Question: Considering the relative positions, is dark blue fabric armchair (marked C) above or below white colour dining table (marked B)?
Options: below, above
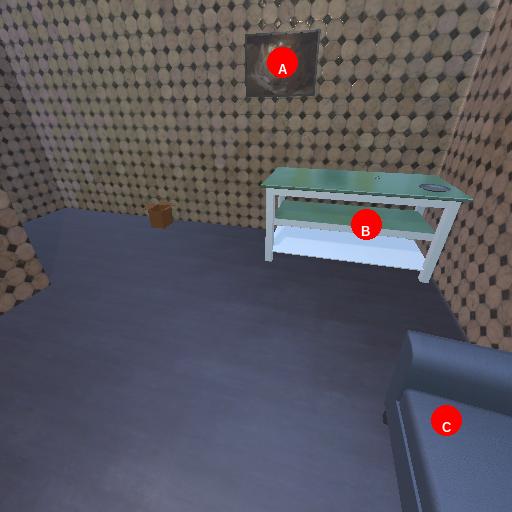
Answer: below